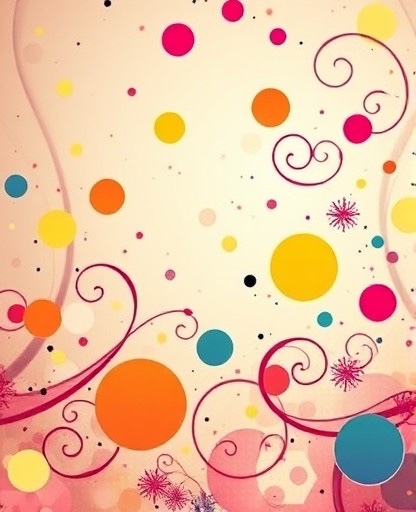
Category: Congratulations